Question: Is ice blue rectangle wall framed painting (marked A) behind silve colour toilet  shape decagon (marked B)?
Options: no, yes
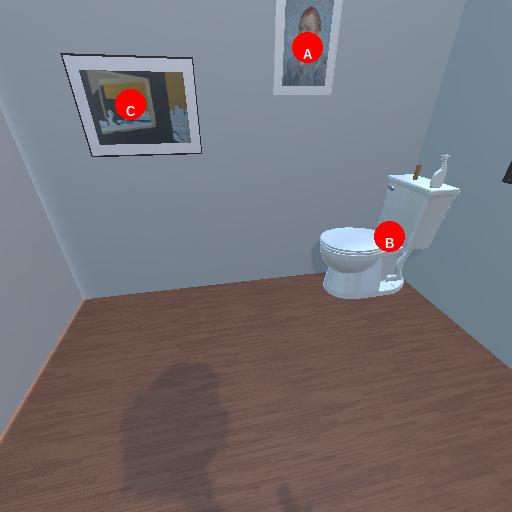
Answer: no